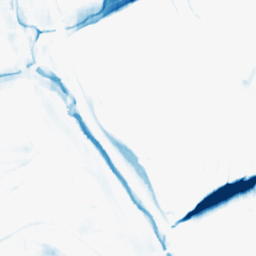
Category: morphological
Decomposition family: morphological_ellipse
Decomposition parameters: operation: closing
width: 30
height: 5
Upsampling method: bilinear
Upsampling parameters: scale: 4
Upsampling scale: 4